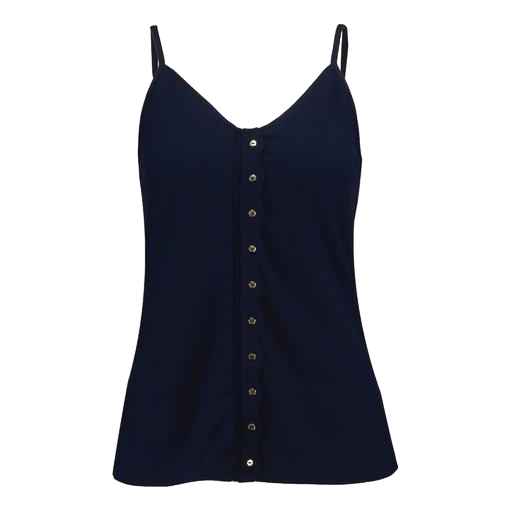
blue button-front top, blue button front top, dark blue tank top, white background